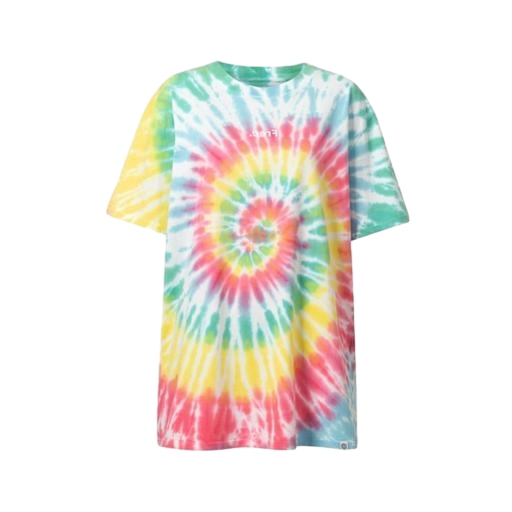
tie-dyed jersey tee, tie-dye shirt, tie dye tee, white background